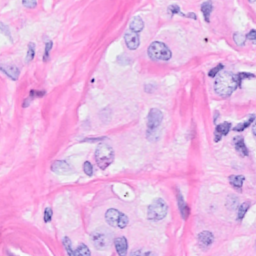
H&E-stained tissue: Breast